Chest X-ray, AP view. Patient: 42 years old, sex M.
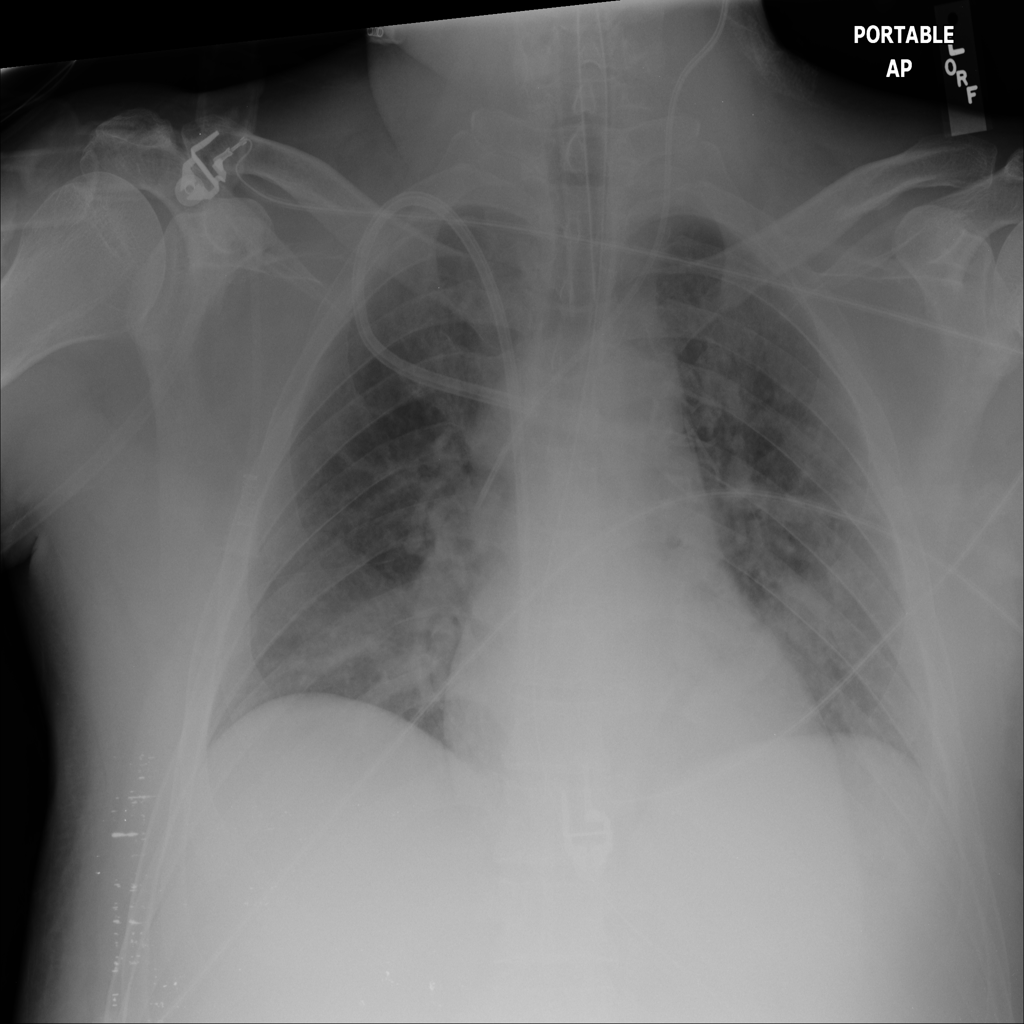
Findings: Infiltration